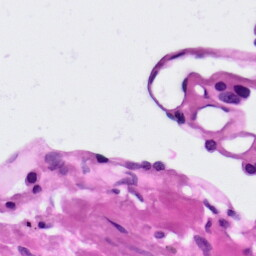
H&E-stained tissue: Lung